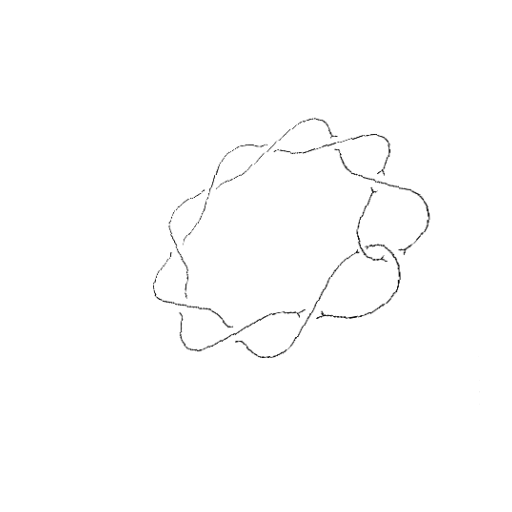
Crossing number: 10